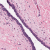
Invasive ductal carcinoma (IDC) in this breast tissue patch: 0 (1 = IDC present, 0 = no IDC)